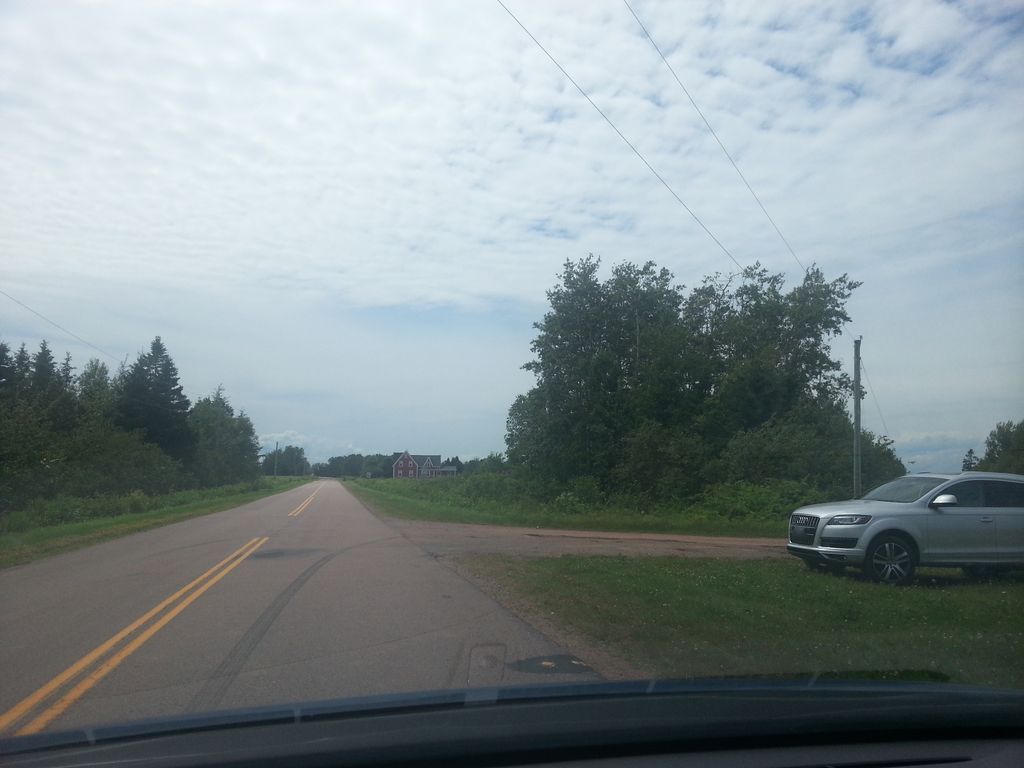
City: charlottetown